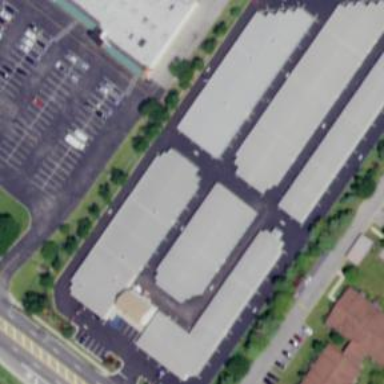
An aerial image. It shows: Building used for storage rental.